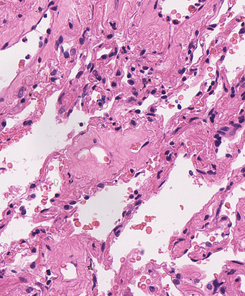
Tumor epithelial tissue: no
Tumor-associated stroma tissue: no
Normal tissue: yes